Question: I want to get ".comment_container" for the post just made and place it after the last comment.
Each comment and it's related content is stored in a ".comment_container" class.
The code below does what I need but not 100%. Rather than append the word TEST I want to append the new comment_contaner holding the comment just posted.
I've been cracking at this all day and this is how far I've come. I would appreciate some solutions with examples if possible.
'''
$('#new_comment').on('ajax:success', function(){
$(this).parent('.post_content').find('.comment_container:last').after("TEST");
});
<% sleep 1 %>
'''
'''
<div class="postHolder">
<nav class="micropostOptions">
<ul class="postMenu">
<li class="deletePost"><%= link_to content_tag(:span, "Delete post"), m, :method => :delete, :confirm => "Are you sure?", :title => m.content, :class => "message_delete" %>
</li>
<li class="disableCommenting"><%= link_to content_tag(:span, "Pause commenting"), "2" %></li>
<li class="blockCommenter"><%= link_to content_tag(:span, "Block commenter"), "3" %></li>
<li class="openInNewWindow"><%= link_to content_tag(:span, "Open in new window"), "4" %></li>
<li class="reportAbuse"><%= link_to content_tag(:span, "Report abuse"), "5" %></li>
</ul>
</nav>
<%= link_to image_tag(default_photo_for_current_user, :class => "poster_photo"), current_users_username %>
<div class="post_content">
<div class="post_container">
<div class="userNameFontStyle"><%= link_to current_users_username.capitalize, current_users_username %> -
<div class="post_time"> <%= time_ago_in_words(m.created_at) %> ago.</div> </div>
<%= simple_format h(m.content) %> </div>
<% if m.comments.any? %>
<% comments(m.id).each do |comment| %>
<div class="comment_container">
<%= link_to image_tag(default_photo_for_commenter(comment), :class => "commenter_photo"), commenter(comment.user_id).username %>
<div class="commenter_content"> <div class="userNameFontStyle"><%= link_to commenter(comment.user_id).username.capitalize, commenter(comment.user_id).username %> - <%= simple_format h(comment.content) %> </div>
</div><div class="comment_post_time"> <%= time_ago_in_words(comment.created_at) %> ago. </div>
</div>
<% end %>
<% end %>
<% if logged_in? %>
<%= form_for @comment, :remote => true, :html => {:class => "new_comment} do |f| %>
<%= f.hidden_field :user_id, :value => current_user.id %>
<%= f.hidden_field :micropost_id, :value => m.id %>
<%= f.text_area :content, :placeholder => 'Post a comment...', :class => "comment_box", :rows => 0, :columns => 0 %>
<div class="commentButtons">
<%= f.submit 'Post it', :class => "commentButton" %>
<div class="cancelButton"> Cancel </div>
</div>
<% end %>
<% end %>
</div>
</div>
'''
'''
class CommentsController < ApplicationController
def create
@comment = Micropost.find(params[:comment][:micropost_id]).comments.build(params[:comment])
respond_to do |format|
if @comment.save
unless params[:comment][:recipient].blank? # this will be blank when current user is commenting/replying on their own wall
recipient = User.find(params[:comment][:recipient])
UserMailer.new_wall_post_comment_notification(recipient, current_user).deliver if recipient.email_notification == 1
end
format.js { render :post_comment }
else
format.js { render :form_errors }
end
end
end
end
'''
'''
<div class="comment_container">
<%= link_to image_tag(default_photo_for_commenter(@comment), :class => "commenter_photo"), commenter(@comment.user_id).username %>
<div class="commenter_content">
<div class="userNameFontStyle"><%= link_to commenter(@comment.user_id).username.capitalize, commenter(@comment.user_id).username %> - <%= simple_format h(@comment.content) %>
</div>
</div>
<div class="comment_post_time">
<%= time_ago_in_words(@comment.created_at) %> ago.
</div>
</div>
'''
Seems to be working apart from 1 minor issue. Let's say I post 4 comment... 1 after each other. First comment 1, second 2, third 3 and fourth 4.. e.g. 1, 2, 3 and 4 the result I get is this:

I have a feeling it's something to do with some kind of reset needing to be done after each comment is left. After refreshing the comments display as expected. 1, 2, 3 and 4. Any thoughts?
Kind regards.
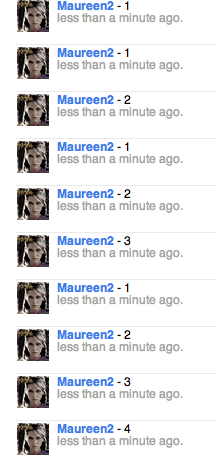
Answer: You should make the partial for rendering your 'Comment's (I guess it should be the '/views/comments/_comment.html.erb').
Then just replace:
'''
.after("TEST");
'''
with:
'''
.after("<%= j render @comment %>");
'''